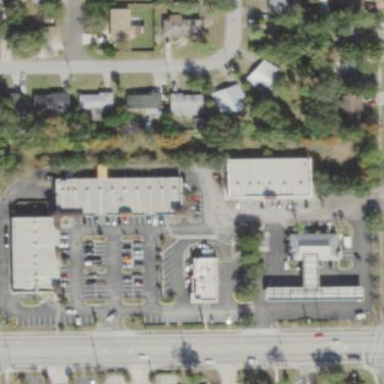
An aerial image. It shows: Retail area.